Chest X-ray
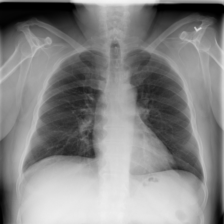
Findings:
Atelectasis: negative
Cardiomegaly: negative
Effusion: negative
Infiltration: positive
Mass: negative
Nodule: negative
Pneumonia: negative
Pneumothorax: negative
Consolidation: negative
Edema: negative
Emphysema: negative
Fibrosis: negative
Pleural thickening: negative
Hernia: negative